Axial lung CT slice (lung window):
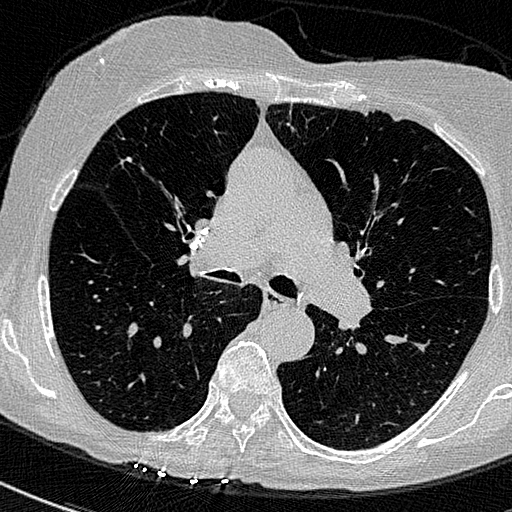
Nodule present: no